Question: My database looks like this:

How can I access the values of the fields shown in the "Green area" when I don't have the Collection name of the "Red area"?
-
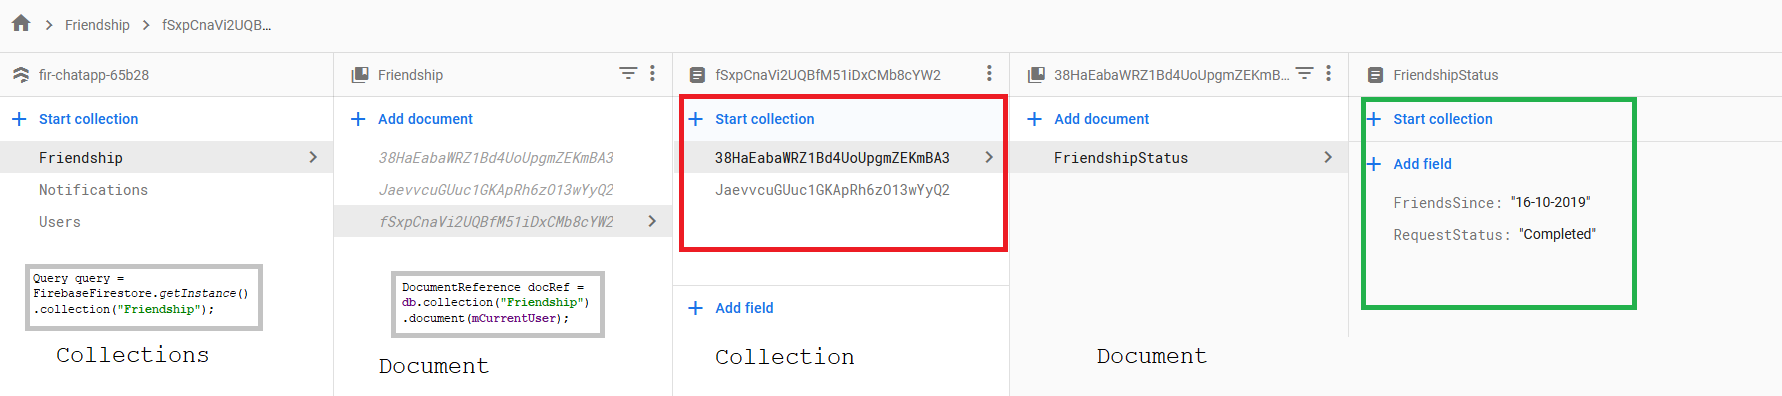
Answer: You can not retrieve document value without collection. So i suggest change the Collection name to Friendship status. Then you can easily retrieve fields of documents.
It needs to be like this :
'''
FriendShip
---->Current User id
--->Friendship Status
-----> Document id
'''
Then you can use <URL> Function.
Code for above structure.
'''
mfirebaseFirestore.collection("Friendship").document(mCurrentUser).collection("FriendshipStatus")
.whereEqualTo("RequestStatus", "Completed")
.get()
.addOnCompleteListener(new OnCompleteListener<QuerySnapshot>() {
@Override
public void onComplete(@NonNull Task<QuerySnapshot> task) {
if (task.isSuccessful()) {
for (QueryDocumentSnapshot document : task.getResult()) {
Log.d("abc", document.getId() + " => " + document.getData());
}
} else {
Log.d("abc", "Error getting documents: ", task.getException());
}
}
});
'''
Note :
'Whereequalto' is worked when you trying to find data in collection. So you have to query till collection. Then use 'whereequalto' to documents similar to your query